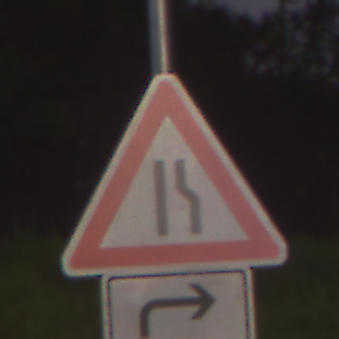
Verkehrszeichen: EinseitigVerengteFahrbahnRechts
Zusatzzeichen unten: RichtungsangabeDurchPfeile5
Umgebung: Outdoor, Suburban
Tageszeit: Night
Wetter: PartlyCloudy
Licht: Artificial
Jahreszeit: NotSpecified
Kontrast: HighContrast